Question: Given some known input values and observed outputs, determine how many possible combinations exist for the unknown inputs that would produce the same outputs.
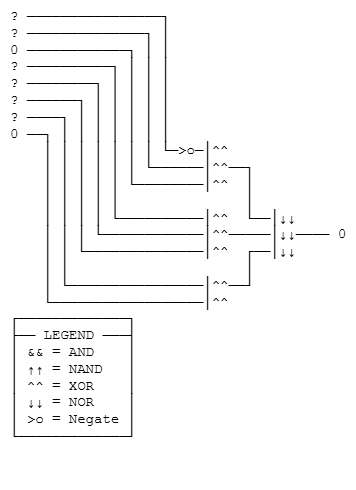
Answer: 0